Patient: sex F, age 36
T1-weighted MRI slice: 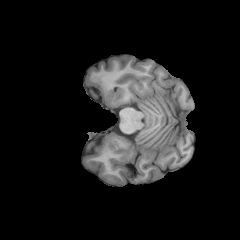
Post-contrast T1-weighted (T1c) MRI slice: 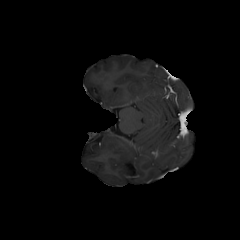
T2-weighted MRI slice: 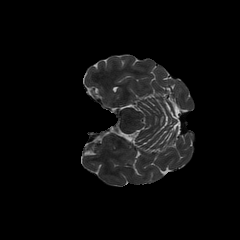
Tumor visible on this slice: no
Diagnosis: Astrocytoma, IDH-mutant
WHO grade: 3